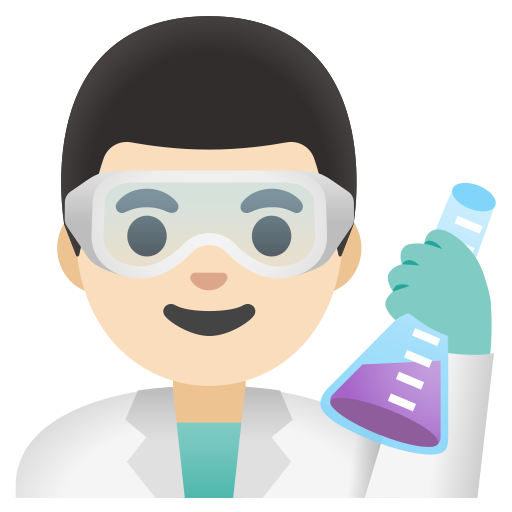
Emoji: 👨🏻‍🔬